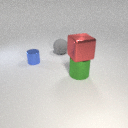
small blue metal cylinder in front of large gray rubber sphere